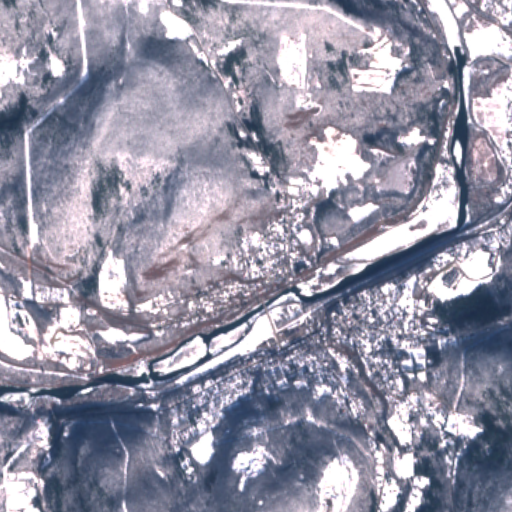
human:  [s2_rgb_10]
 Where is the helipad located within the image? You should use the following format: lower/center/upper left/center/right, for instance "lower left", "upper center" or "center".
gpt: The helipad is located in the center right of the image.
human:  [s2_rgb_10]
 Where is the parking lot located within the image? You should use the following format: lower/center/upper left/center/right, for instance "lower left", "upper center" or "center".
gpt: The parking lot is located in the center right of the image.
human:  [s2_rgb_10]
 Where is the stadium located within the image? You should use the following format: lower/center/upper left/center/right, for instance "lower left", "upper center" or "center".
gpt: The stadium is located in the center right of the image.
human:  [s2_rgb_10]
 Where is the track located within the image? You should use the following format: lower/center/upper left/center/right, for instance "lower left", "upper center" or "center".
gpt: The track is located in the center right of the image.
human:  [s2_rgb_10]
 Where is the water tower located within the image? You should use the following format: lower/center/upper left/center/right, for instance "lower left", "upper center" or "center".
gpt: The water tower is located in the center of the image.
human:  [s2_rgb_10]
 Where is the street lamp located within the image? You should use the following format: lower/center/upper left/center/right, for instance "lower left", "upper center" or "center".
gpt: The street lamp is located in the center right of the image.
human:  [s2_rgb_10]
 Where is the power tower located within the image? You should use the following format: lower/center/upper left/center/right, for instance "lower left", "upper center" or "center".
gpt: There is no power tower in the image.